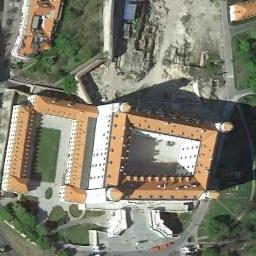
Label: palace